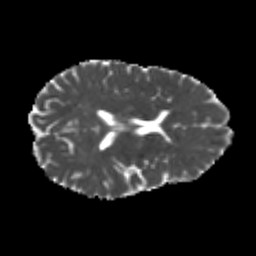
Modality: MD
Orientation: axial
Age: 23
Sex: male
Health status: healthy
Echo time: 0.074 s